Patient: sex M, age 57
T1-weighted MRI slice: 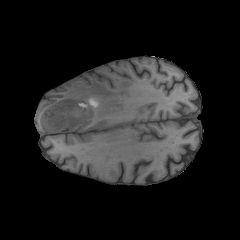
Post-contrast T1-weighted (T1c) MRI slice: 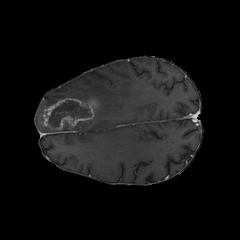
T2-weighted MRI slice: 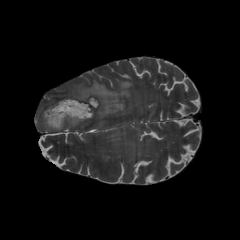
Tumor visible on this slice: yes
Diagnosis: Glioblastoma, IDH-wildtype
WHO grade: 4